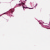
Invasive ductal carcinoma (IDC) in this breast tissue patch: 0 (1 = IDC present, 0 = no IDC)